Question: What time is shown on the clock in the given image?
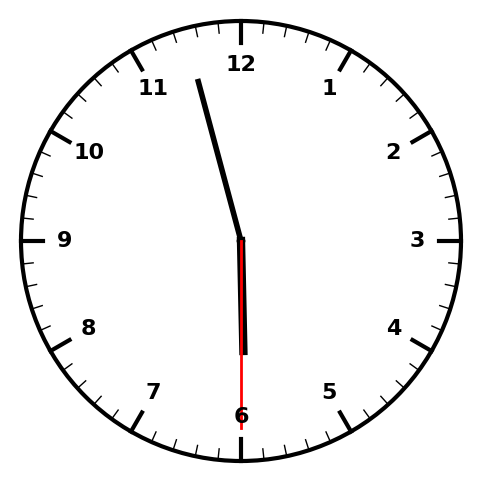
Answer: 05:57:30